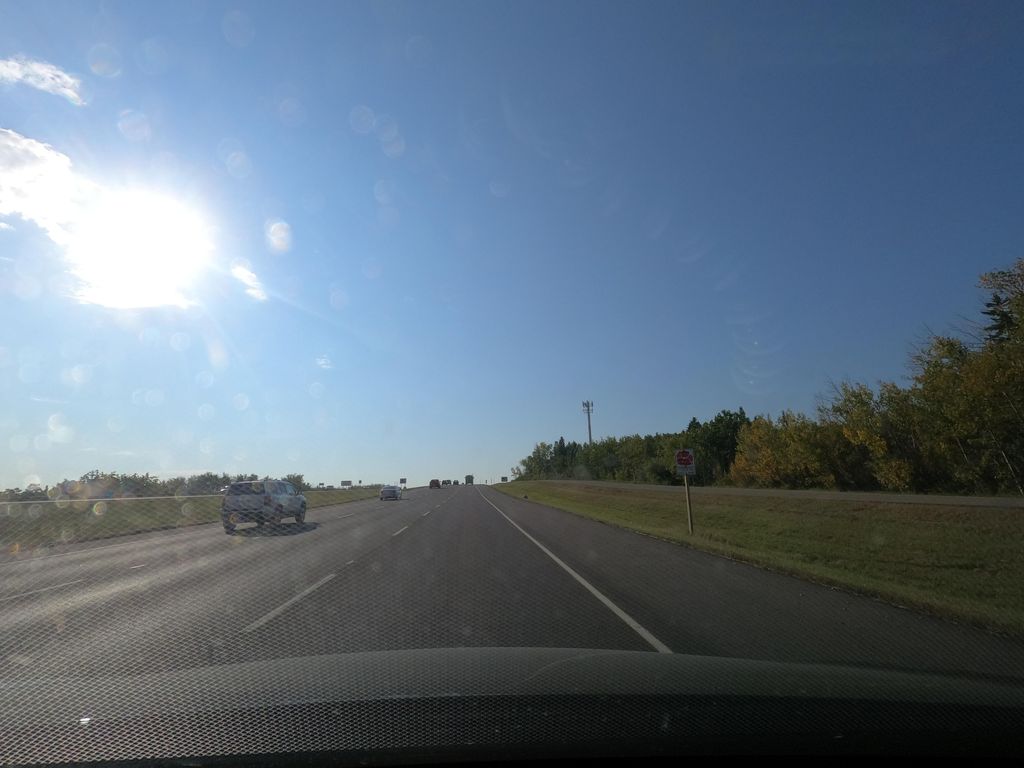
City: calgary